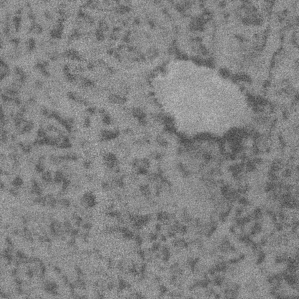
Label: frost